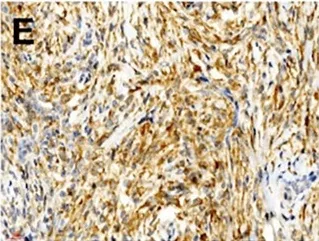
Imaging of a patient with systemic manifestation of ALK-positive Histiocytosis. (E) Immunohistochemical examination of the testicular mass displays positivity for ALK1 (cytoplasmic positivity).
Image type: pathology (immunostaining)